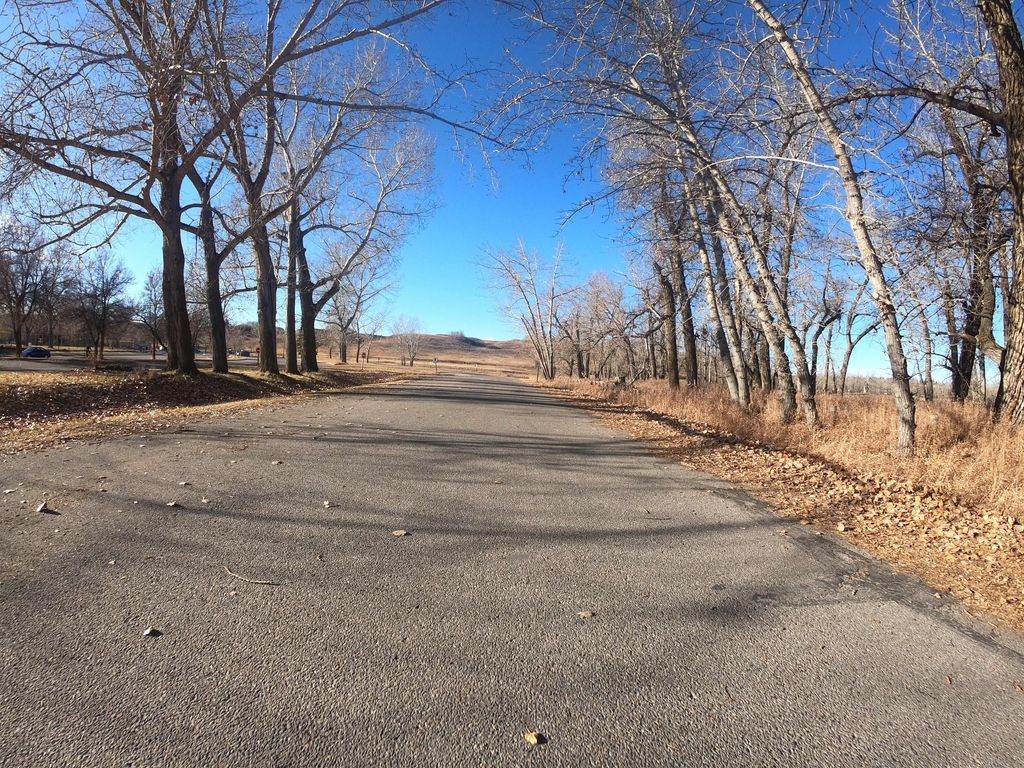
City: calgary